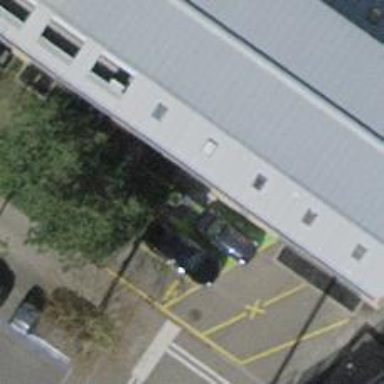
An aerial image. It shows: Charging station.